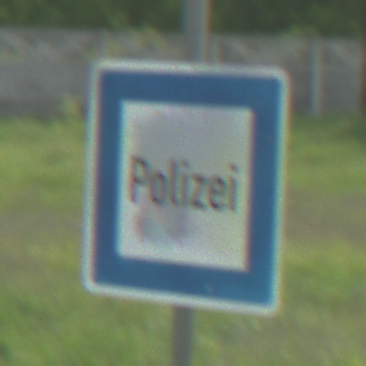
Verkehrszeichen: Polizei
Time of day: MorningAfternoon
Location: Outdoor (Nature)
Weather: PartlyCloudy
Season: NotSpecified
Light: Natural